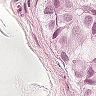
Metastatic tissue present: yes